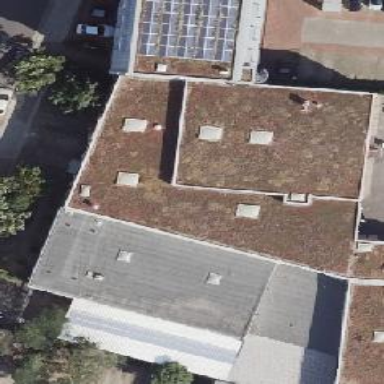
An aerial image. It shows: Commercial building.